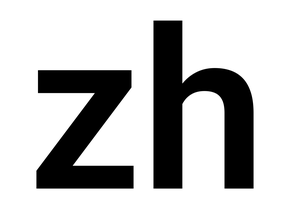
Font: Roboto_SemiBold